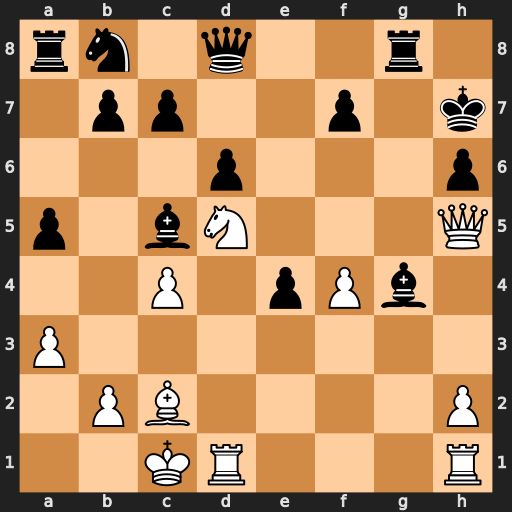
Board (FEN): rn1q2r1/1pp2p1k/3p3p/p1bN3Q/2P1pPb1/P7/1PB4P/2KR3R
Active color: w
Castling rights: -
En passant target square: -
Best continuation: Bxe4+ f5 Bxf5+ Bxf5 Qxf5+